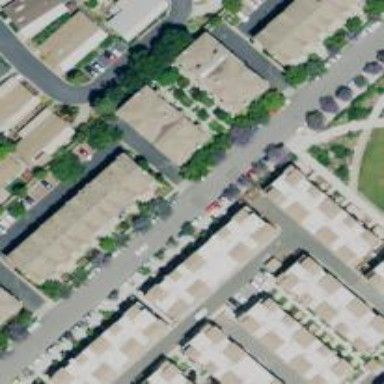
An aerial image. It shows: Alleyway designated as service road.